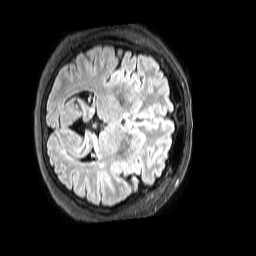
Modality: FLAIR
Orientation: axial
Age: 50
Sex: female
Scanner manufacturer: philips
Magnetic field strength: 3 T
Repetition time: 4.8 s
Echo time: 0.275 s